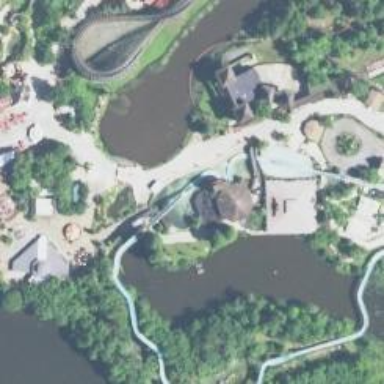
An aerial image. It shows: Water slide attraction.